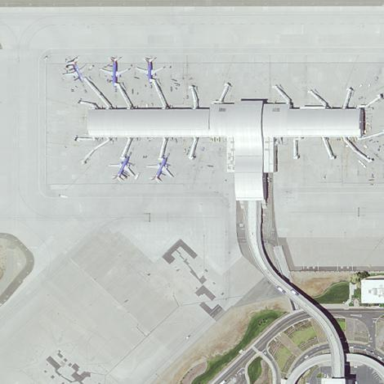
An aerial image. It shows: Apron at the airport.